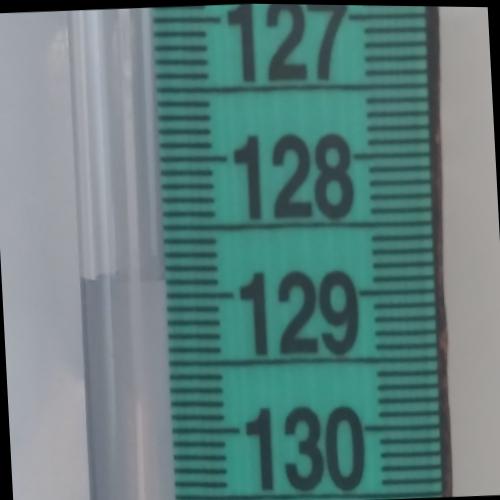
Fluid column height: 128.9 cm